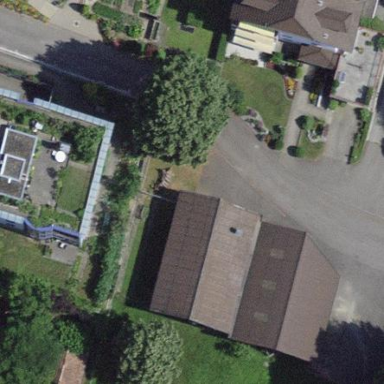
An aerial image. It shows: Shed.